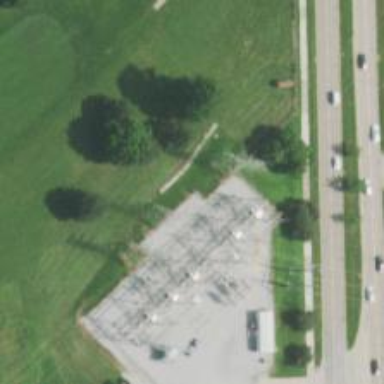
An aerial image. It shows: Lattice structure tower.